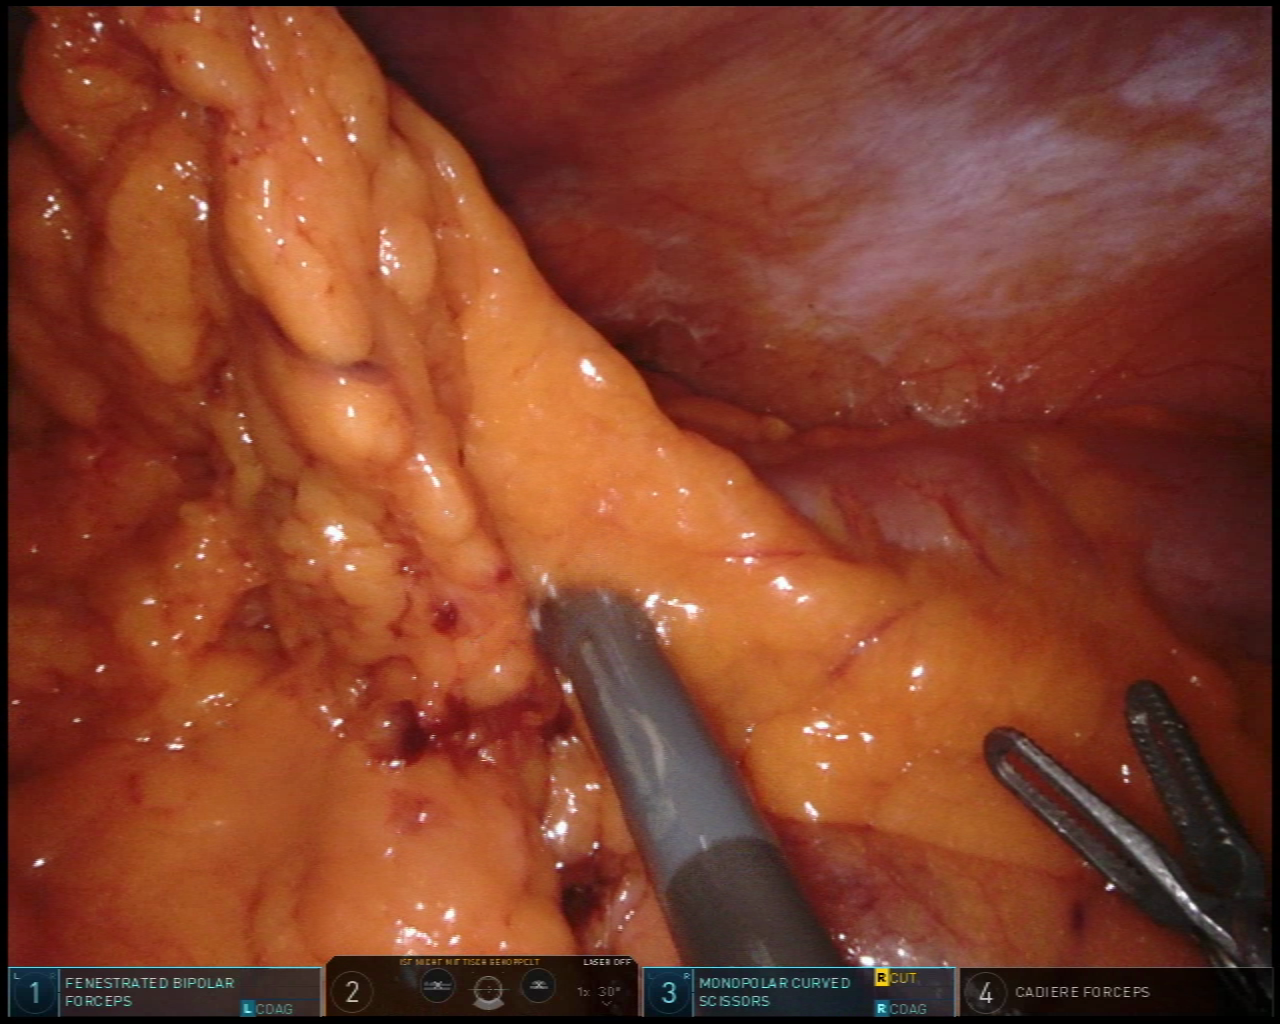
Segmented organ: abdominal_wall
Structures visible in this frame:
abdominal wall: yes
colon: yes
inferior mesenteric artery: no
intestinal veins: no
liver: no
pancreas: no
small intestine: no
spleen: no
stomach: no
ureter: no
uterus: no
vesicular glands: no